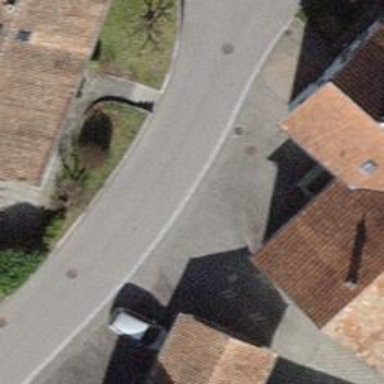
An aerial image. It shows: Asphalt road in residential area.